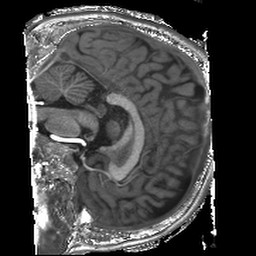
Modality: T1w
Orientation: sagittal
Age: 23
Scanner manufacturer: siemens
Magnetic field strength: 3 T
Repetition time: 2.4 s
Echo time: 0.00224 s